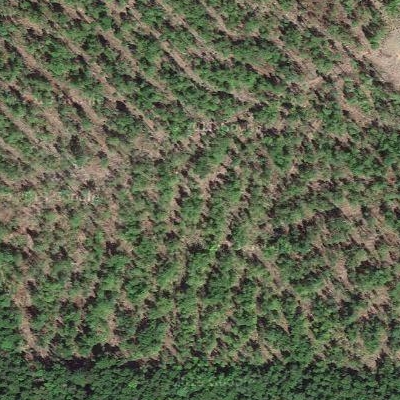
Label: eForest